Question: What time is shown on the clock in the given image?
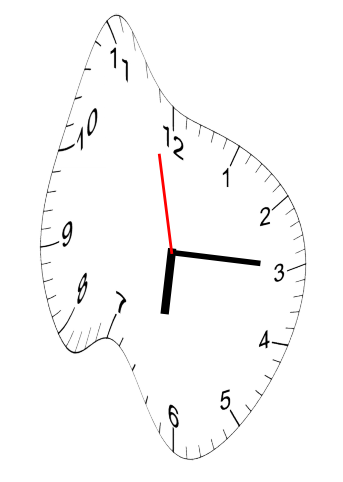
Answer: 06:14:58